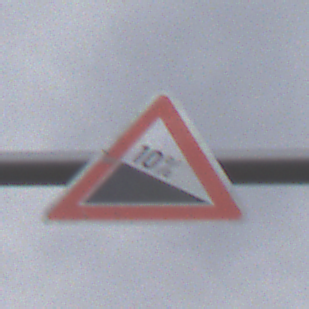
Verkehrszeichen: Gefaelle10
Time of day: Midday
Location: Outdoor (Suburban)
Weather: Overcast
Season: NotSpecified
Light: Natural